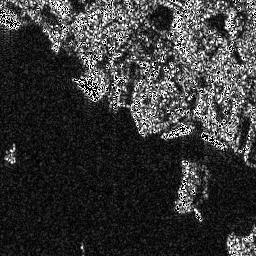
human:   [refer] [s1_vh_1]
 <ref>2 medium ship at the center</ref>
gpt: <box>[[26, 30, 39, 39, 0]], [[61, 48, 75, 54, 0]]</box>